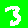
Digit: 3